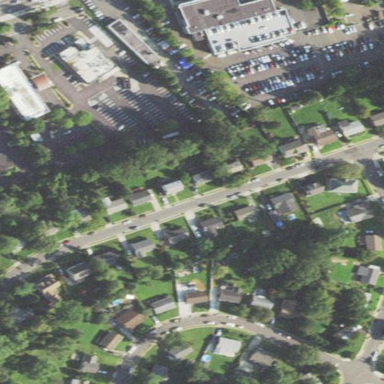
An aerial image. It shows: This residential area consists of single-family homes.